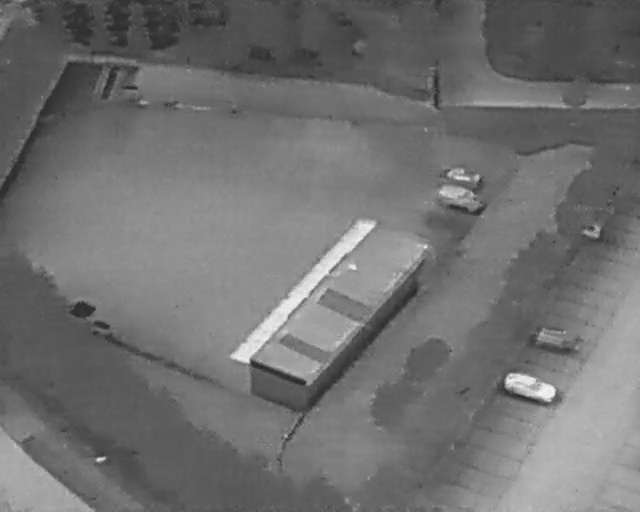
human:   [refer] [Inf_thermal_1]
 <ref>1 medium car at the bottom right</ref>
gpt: <box>[[80, 70, 84, 80, 16]]</box>

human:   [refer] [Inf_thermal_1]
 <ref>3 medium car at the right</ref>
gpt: <box>[[70, 34, 73, 43, 17], [70, 30, 73, 38, 15], [85, 61, 89, 71, 15]]</box>